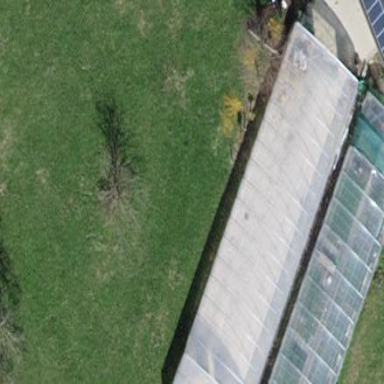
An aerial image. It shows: Greenhouse.